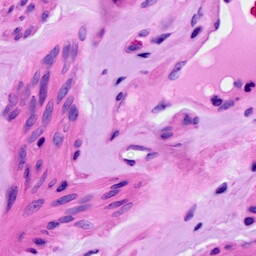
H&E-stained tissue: Ovarian